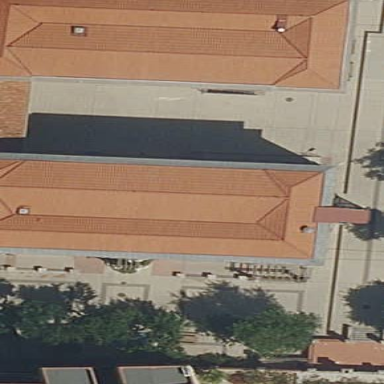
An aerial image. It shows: Part of building.